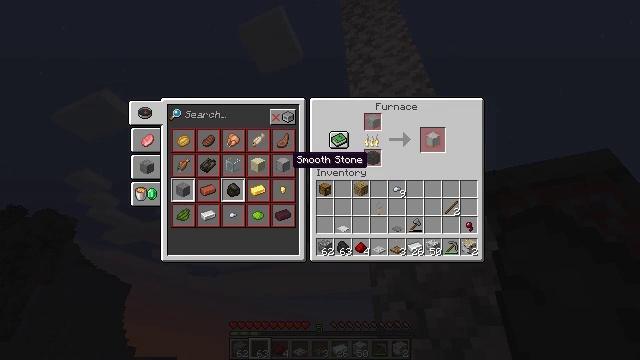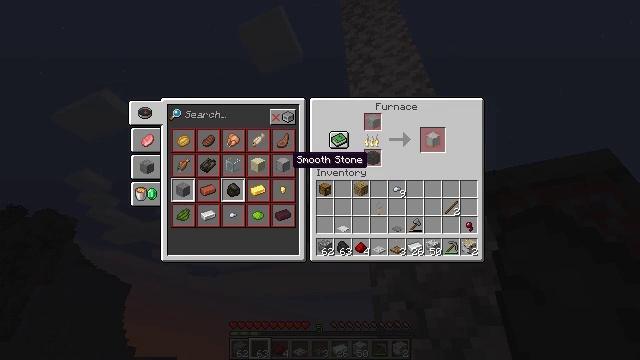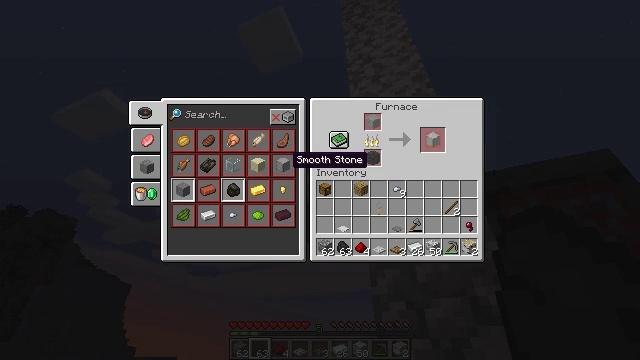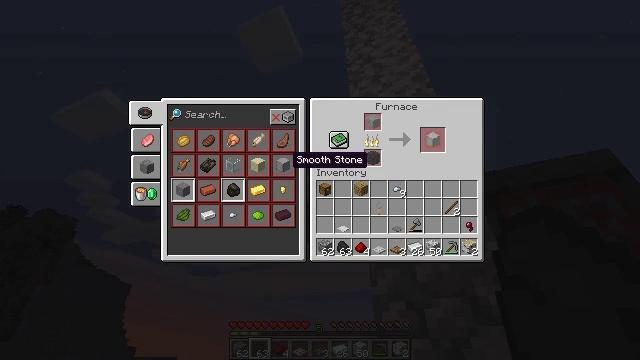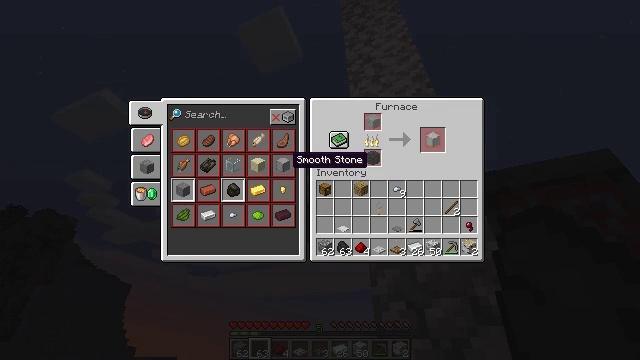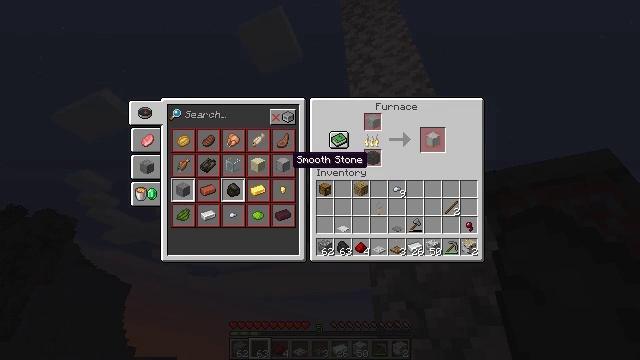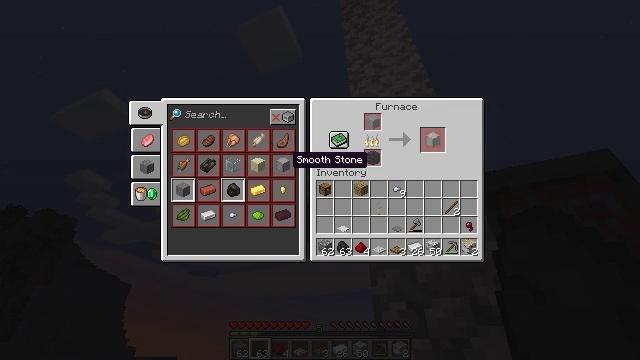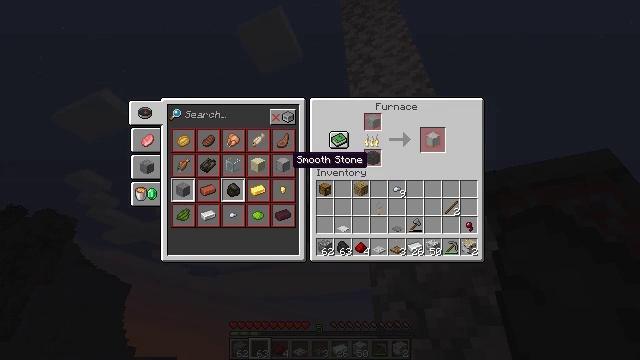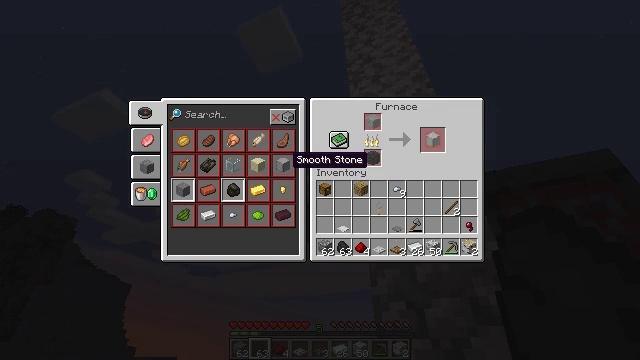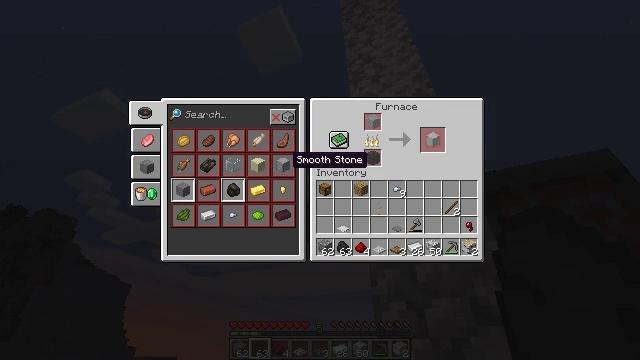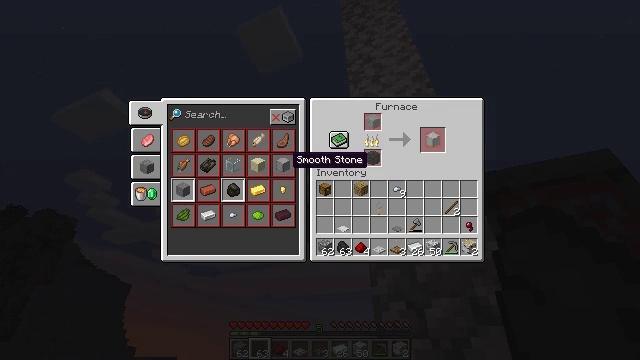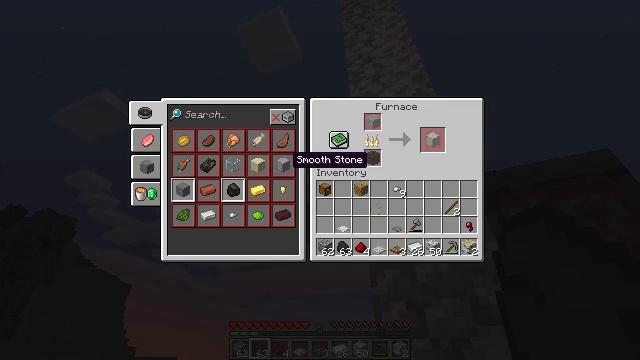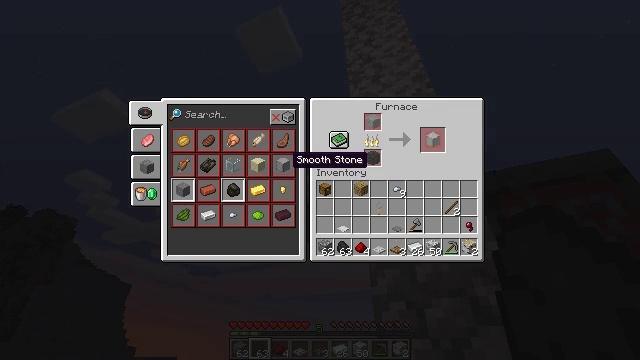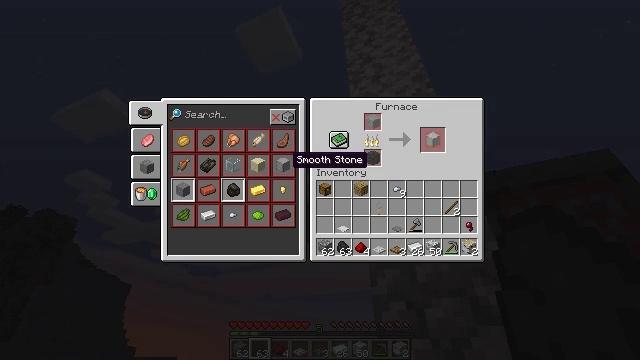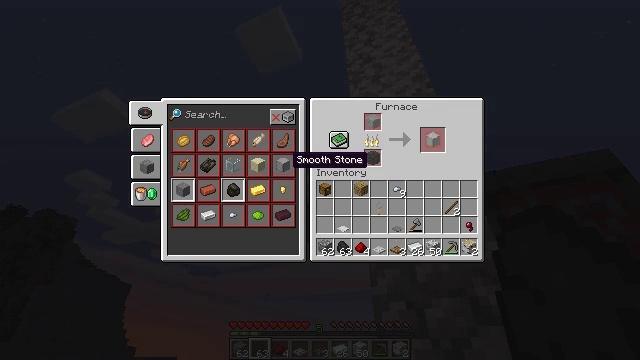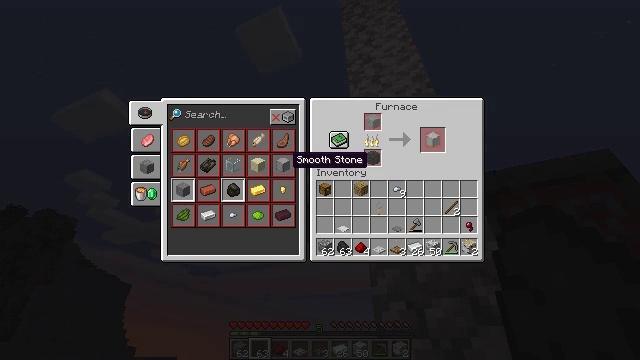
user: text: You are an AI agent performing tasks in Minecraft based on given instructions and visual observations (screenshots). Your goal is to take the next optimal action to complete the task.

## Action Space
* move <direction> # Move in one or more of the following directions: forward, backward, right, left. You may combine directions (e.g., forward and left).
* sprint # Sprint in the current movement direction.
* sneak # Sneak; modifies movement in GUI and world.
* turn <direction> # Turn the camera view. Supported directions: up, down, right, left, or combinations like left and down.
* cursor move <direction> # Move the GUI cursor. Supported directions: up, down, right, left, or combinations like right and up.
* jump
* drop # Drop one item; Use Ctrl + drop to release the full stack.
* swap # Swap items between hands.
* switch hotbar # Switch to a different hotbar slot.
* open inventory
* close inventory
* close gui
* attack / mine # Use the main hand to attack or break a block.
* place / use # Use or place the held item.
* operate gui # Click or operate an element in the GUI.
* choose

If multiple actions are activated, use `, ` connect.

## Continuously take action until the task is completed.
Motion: motion action
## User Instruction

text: To craft a detector rail, use iron ingots and redstone.
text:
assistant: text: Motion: operate gui
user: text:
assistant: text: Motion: no_op
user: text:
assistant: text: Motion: operate gui
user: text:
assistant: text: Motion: operate gui
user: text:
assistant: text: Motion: operate gui
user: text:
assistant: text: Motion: no_op
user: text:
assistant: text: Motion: operate gui
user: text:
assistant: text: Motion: operate gui
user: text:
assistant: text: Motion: operate gui
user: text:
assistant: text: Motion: no_op
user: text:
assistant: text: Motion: operate gui
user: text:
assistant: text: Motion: operate gui
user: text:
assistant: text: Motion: operate gui
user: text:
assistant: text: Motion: no_op
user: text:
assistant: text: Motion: no_op
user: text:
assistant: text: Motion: operate gui
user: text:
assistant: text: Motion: operate gui
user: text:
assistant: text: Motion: operate gui
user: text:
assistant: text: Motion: no_op
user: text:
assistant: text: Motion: operate gui
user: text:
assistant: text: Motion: operate gui
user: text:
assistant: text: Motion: operate gui
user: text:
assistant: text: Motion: no_op
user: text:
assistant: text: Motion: no_op
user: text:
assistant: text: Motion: no_op
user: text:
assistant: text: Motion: no_op
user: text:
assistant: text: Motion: no_op
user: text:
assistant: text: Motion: no_op
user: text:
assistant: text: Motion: no_op
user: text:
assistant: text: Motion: no_op